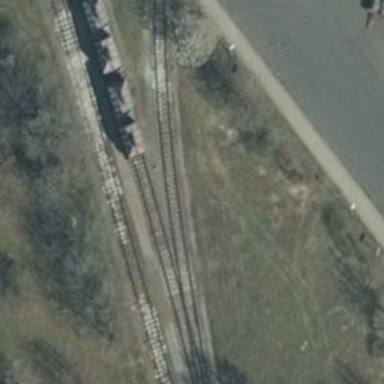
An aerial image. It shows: Railway yard in service.